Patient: sex M, age 72
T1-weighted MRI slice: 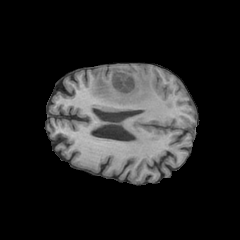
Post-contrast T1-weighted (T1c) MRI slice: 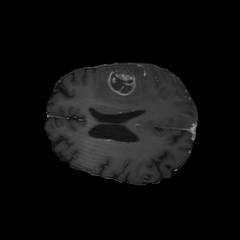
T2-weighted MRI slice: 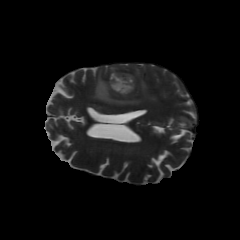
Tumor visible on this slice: yes
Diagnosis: Glioblastoma, IDH-wildtype
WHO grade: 4